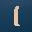
Label: 1